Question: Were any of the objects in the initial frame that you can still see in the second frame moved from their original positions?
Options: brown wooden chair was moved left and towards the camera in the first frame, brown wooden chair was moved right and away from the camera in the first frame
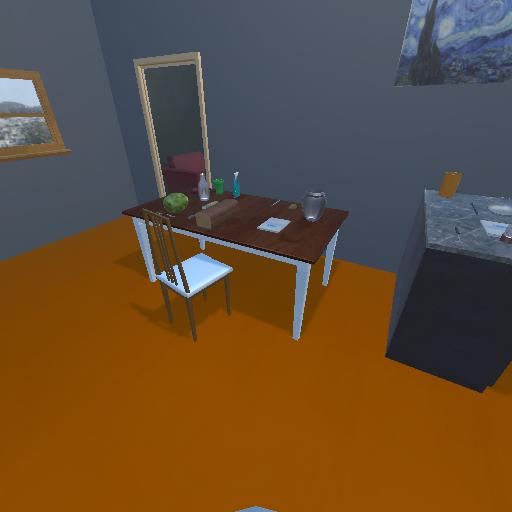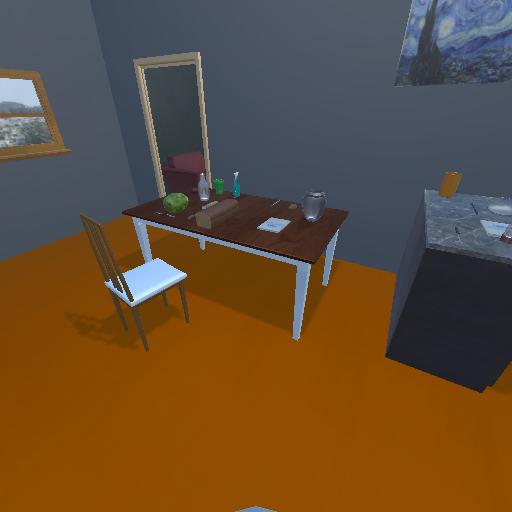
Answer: brown wooden chair was moved left and towards the camera in the first frame